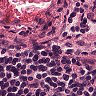
Metastatic tissue present: no